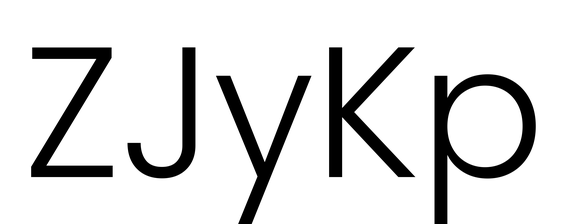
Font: Poppins-Light